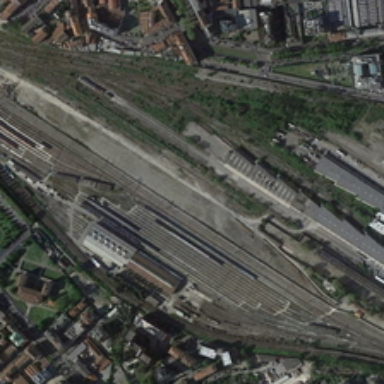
A lot of green grass grew around the railway station .